Field crop: tomato
Growth stage: 2
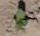
Species: solanum